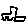
Label: car